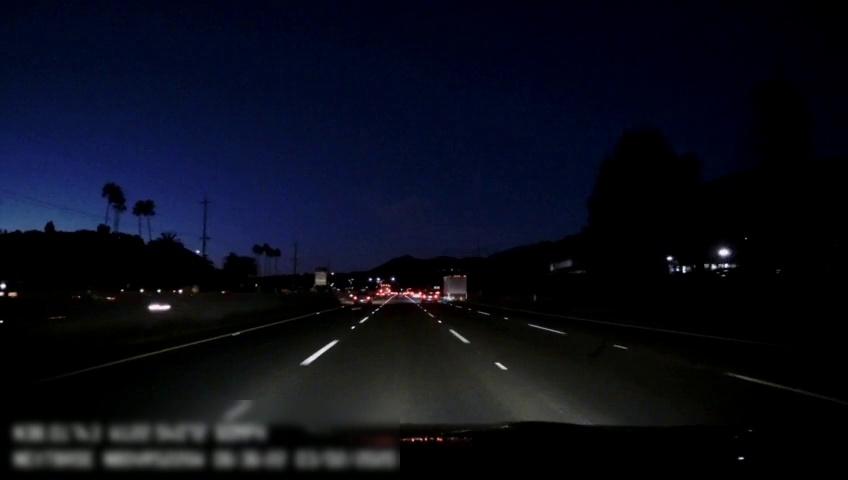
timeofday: Night
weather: Other
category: Drivable Space
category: Vehicles | Car
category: Vehicles | Car
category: Vehicles | Car
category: Vehicles | Truck
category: Vehicles | Car
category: Vehicles | Car
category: Lanes | Alternate Lane
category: Lanes | Current Lane
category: Lanes | Current Lane
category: Lanes | Alternate Lane
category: Lanes | Alternate Lane
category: Traffic | Signs